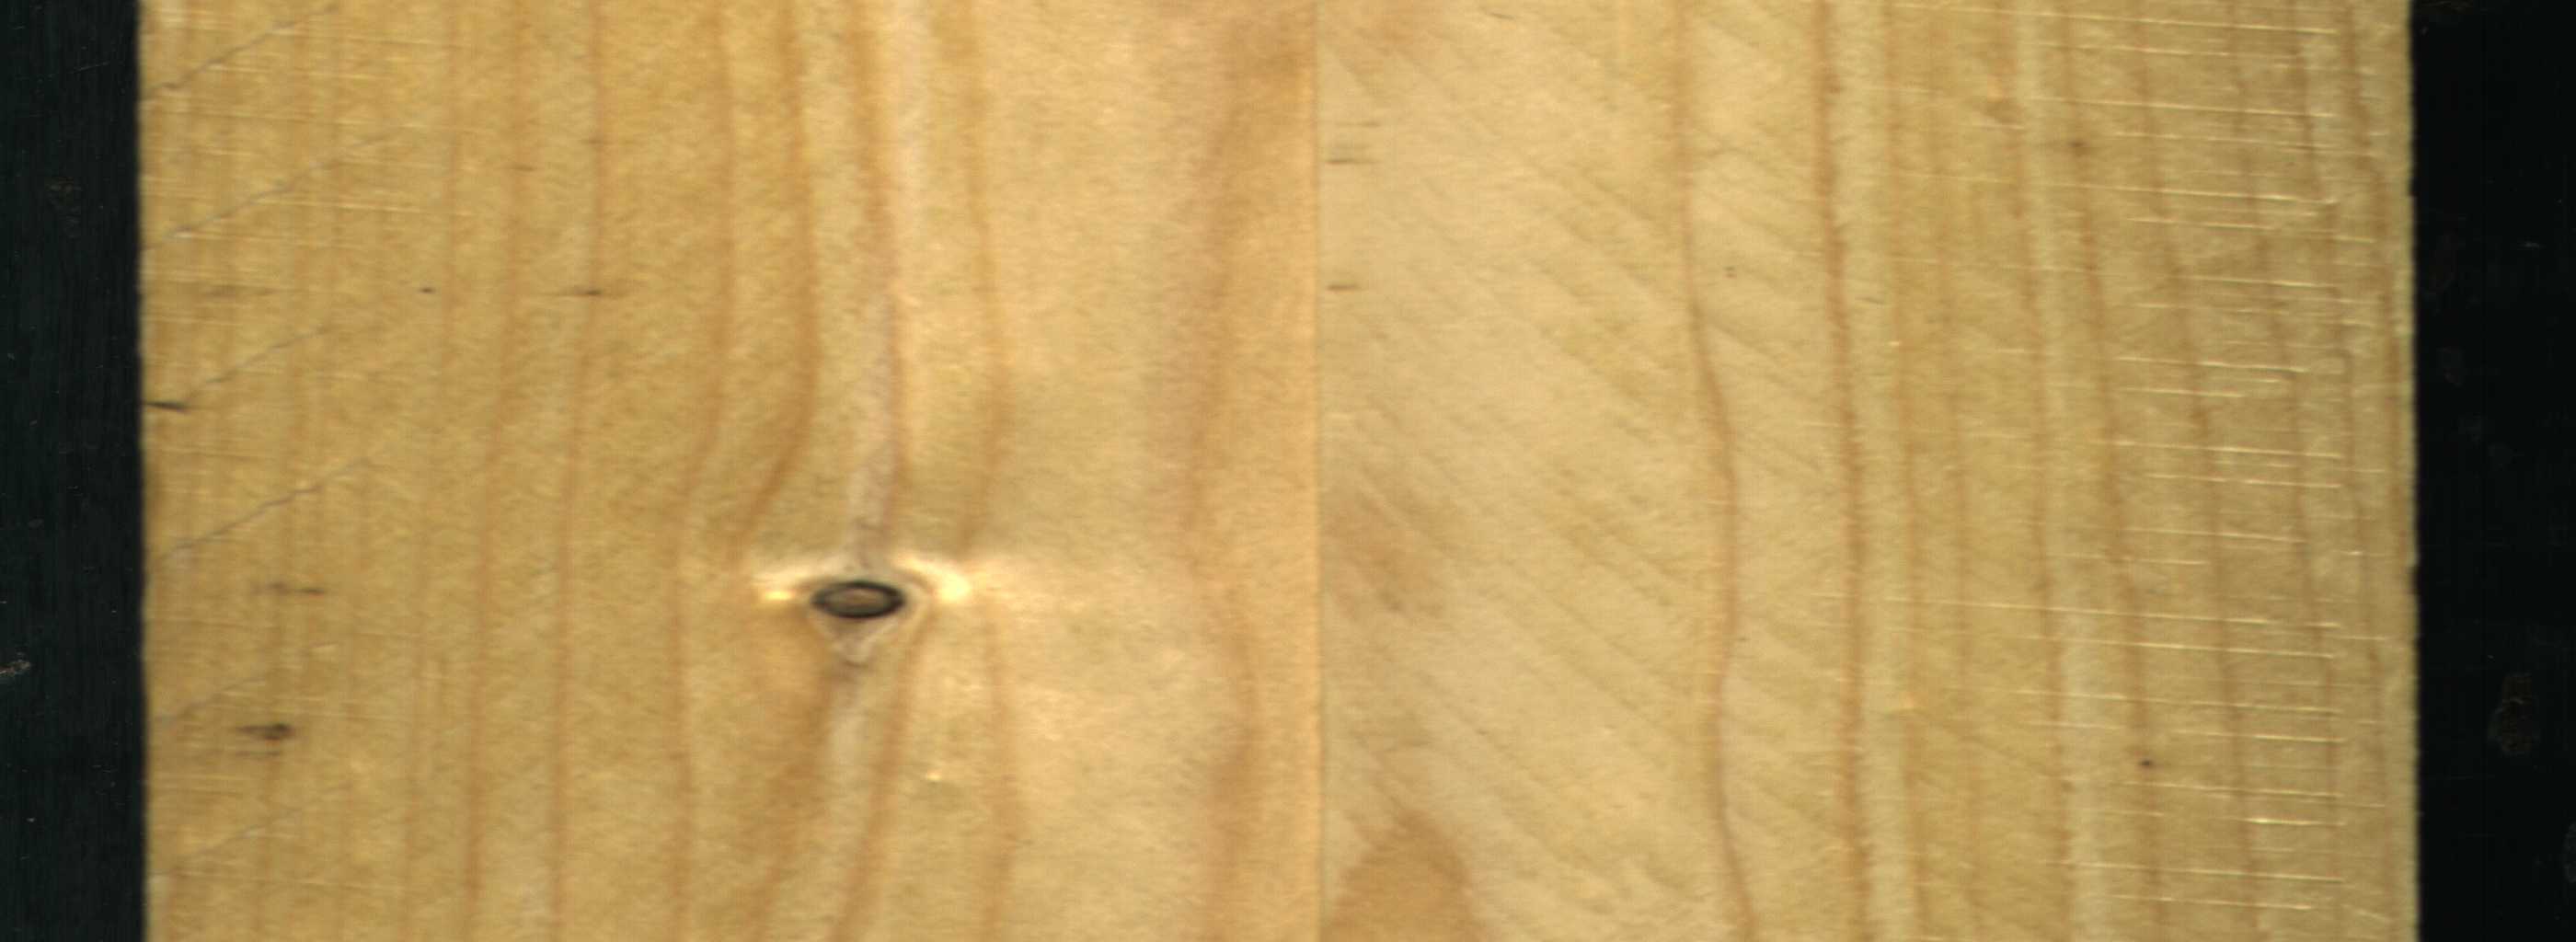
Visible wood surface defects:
Dead_Knot